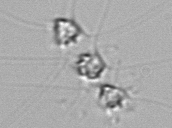
Label: Chaetoceros_didymus